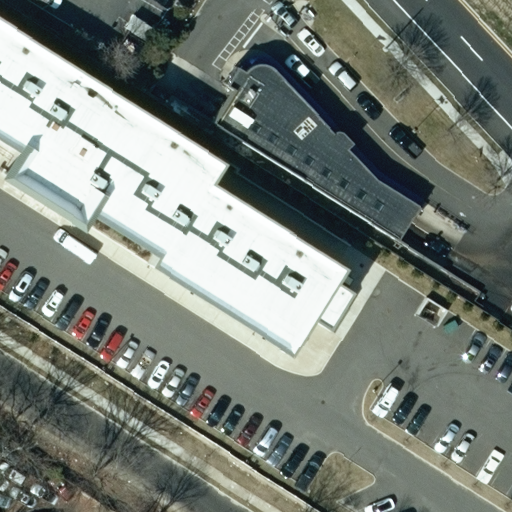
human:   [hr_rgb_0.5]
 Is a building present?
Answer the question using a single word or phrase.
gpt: yes

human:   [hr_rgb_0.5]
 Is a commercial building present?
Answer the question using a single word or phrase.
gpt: yes

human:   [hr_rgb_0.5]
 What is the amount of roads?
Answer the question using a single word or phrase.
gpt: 2

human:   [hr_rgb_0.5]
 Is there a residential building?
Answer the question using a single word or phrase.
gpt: no

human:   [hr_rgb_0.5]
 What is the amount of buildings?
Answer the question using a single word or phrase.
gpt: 1

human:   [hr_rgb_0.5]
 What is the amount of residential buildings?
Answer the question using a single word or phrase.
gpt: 0

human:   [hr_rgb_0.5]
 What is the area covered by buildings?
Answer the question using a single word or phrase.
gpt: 478m2

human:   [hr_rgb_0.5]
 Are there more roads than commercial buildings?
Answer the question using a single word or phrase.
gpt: yes

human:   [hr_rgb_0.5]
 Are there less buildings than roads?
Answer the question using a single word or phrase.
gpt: yes

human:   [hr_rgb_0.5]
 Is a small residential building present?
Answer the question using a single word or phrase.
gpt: no

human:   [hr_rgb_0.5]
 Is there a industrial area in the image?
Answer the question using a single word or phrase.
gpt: yes

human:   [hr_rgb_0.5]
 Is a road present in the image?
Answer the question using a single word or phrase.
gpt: yes

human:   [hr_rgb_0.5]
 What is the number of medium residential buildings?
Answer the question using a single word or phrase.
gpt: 0

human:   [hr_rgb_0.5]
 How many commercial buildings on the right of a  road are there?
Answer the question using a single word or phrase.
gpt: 1

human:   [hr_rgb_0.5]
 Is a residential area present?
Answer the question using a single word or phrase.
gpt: yes

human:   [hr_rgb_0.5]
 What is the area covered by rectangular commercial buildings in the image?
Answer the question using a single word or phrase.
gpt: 0m2

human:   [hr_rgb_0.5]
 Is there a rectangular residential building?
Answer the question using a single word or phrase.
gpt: no

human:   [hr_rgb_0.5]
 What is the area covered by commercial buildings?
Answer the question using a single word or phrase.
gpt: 478m2

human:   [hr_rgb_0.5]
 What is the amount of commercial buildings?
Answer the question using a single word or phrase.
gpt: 1

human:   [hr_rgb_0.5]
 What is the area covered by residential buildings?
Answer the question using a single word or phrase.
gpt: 0m2

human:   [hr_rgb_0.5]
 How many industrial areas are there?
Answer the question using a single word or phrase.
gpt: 1

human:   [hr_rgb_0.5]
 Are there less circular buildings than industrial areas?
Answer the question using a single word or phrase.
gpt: yes

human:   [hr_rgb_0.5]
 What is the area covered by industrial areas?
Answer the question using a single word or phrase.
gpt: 1909m2

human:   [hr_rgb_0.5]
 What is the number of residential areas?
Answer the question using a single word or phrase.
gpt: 1

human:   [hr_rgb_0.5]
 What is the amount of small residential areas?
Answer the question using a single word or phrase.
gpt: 0

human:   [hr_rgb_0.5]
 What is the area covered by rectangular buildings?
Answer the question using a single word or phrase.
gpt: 0m2

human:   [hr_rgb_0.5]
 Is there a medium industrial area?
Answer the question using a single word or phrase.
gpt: no

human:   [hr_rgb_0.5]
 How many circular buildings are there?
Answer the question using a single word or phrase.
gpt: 0

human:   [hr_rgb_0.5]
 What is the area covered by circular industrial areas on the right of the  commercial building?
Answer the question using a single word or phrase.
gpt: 0m2

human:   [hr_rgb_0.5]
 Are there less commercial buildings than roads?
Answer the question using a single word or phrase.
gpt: yes

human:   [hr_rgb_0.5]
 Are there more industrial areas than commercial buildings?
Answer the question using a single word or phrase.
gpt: no

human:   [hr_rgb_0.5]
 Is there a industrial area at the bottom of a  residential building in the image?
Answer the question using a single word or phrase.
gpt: no

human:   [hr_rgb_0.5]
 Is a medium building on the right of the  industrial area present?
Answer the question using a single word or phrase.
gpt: yes

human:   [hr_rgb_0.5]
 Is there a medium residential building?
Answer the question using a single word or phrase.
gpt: no

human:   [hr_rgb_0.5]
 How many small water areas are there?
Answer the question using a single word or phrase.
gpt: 0

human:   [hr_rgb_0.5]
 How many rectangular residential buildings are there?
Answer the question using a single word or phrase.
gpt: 0

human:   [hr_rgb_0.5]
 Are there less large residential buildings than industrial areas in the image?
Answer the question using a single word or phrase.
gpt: yes

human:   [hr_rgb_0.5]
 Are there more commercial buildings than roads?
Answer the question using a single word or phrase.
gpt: no

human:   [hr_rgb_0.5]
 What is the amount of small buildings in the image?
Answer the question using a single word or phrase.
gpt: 0

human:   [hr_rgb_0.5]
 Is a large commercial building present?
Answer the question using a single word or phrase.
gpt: no

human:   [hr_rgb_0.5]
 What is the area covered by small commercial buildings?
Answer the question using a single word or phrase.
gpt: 0m2

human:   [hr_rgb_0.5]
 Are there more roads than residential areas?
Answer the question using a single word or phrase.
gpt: yes

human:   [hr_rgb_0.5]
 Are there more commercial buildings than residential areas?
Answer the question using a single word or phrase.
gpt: no

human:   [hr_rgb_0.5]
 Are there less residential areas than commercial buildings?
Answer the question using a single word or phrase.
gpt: no

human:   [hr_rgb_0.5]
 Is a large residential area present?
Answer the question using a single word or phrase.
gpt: yes

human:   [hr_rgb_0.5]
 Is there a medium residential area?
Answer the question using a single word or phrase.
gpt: no

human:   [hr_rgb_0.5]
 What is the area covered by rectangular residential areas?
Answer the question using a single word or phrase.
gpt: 10621m2

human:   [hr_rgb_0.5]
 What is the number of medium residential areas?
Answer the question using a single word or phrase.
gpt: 0

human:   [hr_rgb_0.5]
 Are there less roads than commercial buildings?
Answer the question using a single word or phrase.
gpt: no

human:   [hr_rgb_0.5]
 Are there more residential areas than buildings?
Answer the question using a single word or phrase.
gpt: no

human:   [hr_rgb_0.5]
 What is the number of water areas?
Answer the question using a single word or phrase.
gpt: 0

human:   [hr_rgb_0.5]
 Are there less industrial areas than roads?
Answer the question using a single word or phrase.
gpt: yes

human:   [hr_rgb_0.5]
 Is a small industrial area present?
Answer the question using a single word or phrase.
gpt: no

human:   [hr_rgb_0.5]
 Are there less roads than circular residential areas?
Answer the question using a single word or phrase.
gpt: no

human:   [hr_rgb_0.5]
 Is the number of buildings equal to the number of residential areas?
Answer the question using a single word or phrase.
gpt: yes

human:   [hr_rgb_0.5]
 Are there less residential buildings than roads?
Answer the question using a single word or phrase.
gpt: yes

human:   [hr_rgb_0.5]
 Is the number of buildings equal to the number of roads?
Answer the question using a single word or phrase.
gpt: no

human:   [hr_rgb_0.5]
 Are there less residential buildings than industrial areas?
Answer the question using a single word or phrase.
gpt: yes

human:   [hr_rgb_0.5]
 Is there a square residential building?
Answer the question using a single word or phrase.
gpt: no

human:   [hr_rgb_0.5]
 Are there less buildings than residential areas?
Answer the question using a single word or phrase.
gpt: no

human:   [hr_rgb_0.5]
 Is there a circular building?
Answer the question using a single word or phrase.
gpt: no

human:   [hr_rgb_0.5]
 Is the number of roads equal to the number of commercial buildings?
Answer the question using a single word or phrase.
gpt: no

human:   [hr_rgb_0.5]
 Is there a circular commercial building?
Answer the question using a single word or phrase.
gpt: no

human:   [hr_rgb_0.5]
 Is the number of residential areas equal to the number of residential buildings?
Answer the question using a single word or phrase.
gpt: no